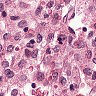
Metastatic tissue present: no